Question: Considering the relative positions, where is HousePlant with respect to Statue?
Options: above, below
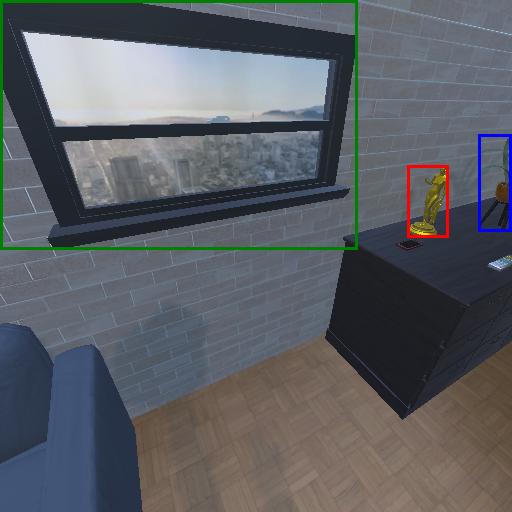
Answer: above